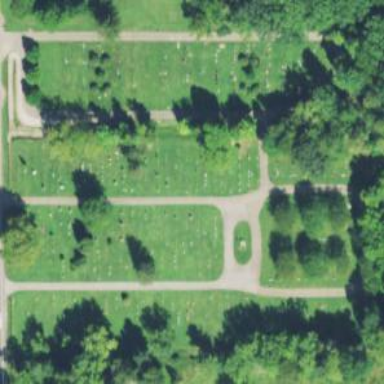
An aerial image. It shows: Cemetery.